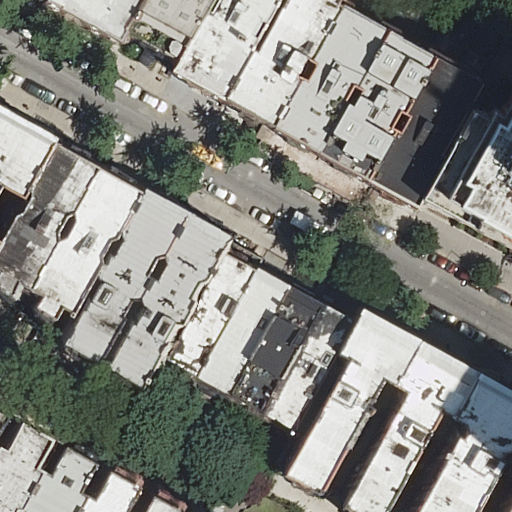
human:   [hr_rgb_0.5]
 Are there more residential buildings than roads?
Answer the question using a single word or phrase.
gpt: yes

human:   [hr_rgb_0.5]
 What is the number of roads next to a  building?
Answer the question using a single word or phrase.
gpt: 1

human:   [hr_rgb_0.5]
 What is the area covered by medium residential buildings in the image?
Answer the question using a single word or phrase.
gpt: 4377m2

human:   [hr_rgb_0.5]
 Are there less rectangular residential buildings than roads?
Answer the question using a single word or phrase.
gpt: no

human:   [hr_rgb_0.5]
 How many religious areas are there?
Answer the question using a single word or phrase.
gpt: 0

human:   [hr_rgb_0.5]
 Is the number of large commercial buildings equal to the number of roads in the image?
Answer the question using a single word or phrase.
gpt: no

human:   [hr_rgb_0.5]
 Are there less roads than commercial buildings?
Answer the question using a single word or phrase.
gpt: no

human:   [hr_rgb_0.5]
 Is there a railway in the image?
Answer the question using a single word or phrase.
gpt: no

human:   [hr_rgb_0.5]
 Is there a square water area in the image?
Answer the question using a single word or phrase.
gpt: no

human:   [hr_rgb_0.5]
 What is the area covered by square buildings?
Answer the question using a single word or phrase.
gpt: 0m2

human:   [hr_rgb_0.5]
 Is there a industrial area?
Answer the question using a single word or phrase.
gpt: no

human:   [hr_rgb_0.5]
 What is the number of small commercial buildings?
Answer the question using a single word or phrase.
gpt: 0

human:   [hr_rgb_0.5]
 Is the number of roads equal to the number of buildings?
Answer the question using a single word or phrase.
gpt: no

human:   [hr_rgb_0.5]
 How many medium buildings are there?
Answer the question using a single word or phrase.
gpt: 19

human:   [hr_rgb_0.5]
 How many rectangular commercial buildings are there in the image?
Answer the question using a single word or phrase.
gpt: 0

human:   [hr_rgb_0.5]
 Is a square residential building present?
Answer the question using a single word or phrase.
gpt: no

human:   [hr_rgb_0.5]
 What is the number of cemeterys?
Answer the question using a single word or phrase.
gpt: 0

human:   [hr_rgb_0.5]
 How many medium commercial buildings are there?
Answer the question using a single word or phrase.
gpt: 0

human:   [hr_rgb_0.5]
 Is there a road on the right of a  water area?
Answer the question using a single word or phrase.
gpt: no

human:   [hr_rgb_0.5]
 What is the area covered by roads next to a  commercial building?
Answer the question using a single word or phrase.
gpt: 0m2

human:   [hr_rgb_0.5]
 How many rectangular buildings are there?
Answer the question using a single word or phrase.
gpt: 10

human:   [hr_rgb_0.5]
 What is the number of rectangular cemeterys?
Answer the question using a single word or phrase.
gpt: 0

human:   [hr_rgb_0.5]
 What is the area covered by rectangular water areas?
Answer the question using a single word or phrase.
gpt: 0m2

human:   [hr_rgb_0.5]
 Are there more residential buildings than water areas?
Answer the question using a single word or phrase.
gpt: yes

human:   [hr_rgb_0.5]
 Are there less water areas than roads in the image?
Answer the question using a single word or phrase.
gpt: yes

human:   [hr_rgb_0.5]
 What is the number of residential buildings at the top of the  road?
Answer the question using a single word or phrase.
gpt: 6

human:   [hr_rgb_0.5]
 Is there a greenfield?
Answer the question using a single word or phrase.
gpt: no

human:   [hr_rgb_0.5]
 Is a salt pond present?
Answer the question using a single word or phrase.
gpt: no

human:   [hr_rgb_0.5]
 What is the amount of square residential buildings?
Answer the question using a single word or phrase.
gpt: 0

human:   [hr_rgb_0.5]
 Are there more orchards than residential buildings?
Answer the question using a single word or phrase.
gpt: no

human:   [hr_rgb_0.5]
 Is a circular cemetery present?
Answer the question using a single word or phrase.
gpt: no

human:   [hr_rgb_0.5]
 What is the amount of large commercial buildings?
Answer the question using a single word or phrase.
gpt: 0

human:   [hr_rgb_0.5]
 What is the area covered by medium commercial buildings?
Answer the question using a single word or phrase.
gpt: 0m2

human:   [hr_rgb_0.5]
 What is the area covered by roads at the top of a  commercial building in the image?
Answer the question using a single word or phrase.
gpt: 0m2

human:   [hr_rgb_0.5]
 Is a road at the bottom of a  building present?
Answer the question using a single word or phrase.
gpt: yes

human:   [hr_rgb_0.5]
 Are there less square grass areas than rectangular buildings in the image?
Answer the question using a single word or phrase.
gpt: yes